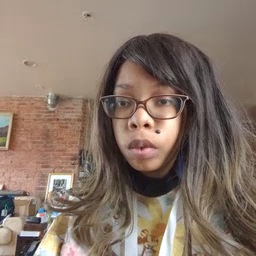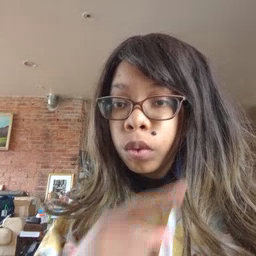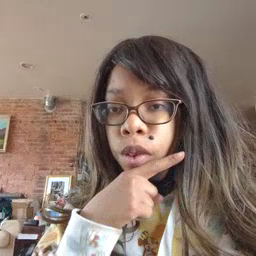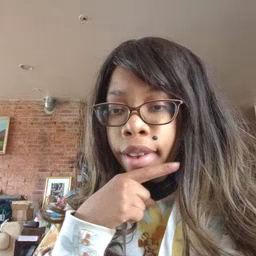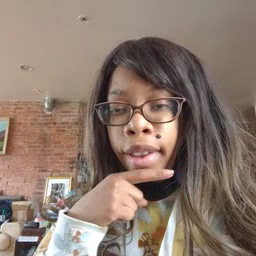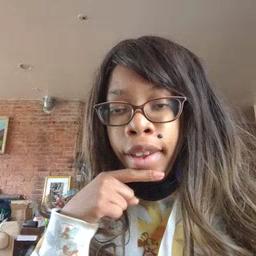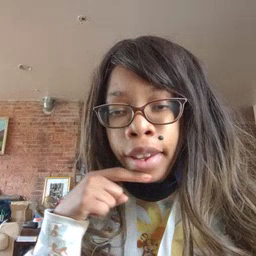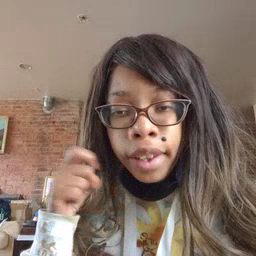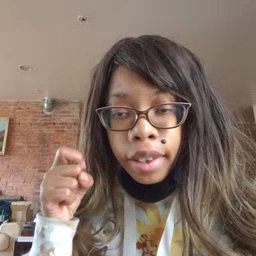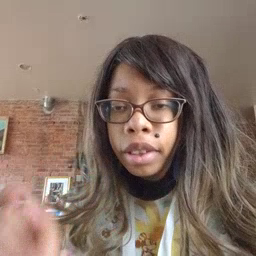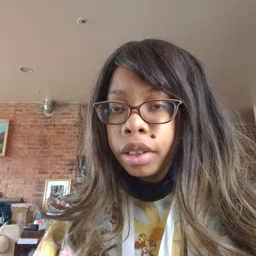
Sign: dry